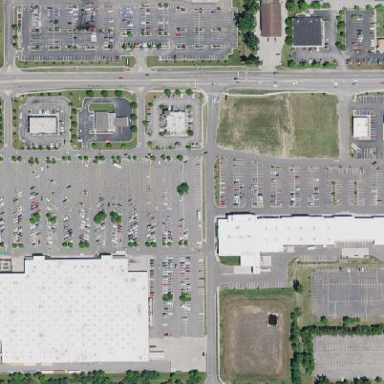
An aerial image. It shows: Retail area.